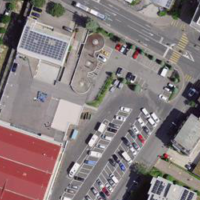
EUNIS habitat code: 54
Species observed at this site:
Chroicocephalus ridibundus
Corvus corone
Motacilla cinerea
Podiceps cristatus
Cygnus olor
Mergus merganser
Columba livia
Motacilla alba